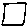
Label: square